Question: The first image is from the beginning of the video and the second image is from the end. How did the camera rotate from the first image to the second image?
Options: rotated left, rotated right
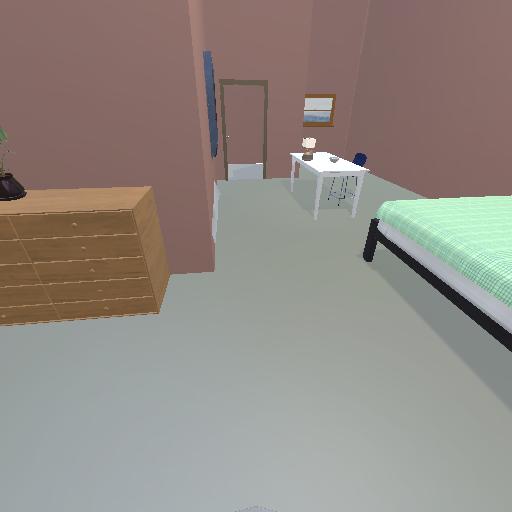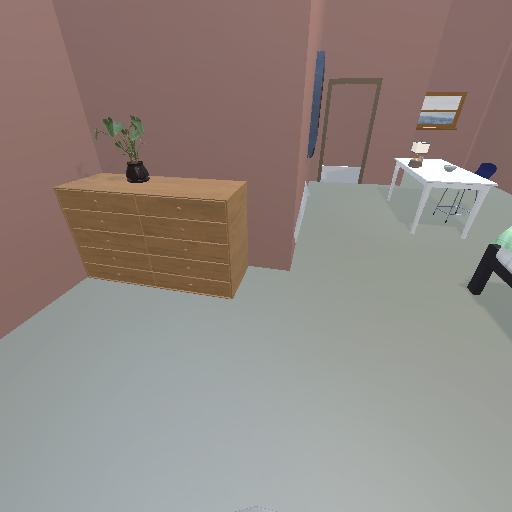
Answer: rotated left